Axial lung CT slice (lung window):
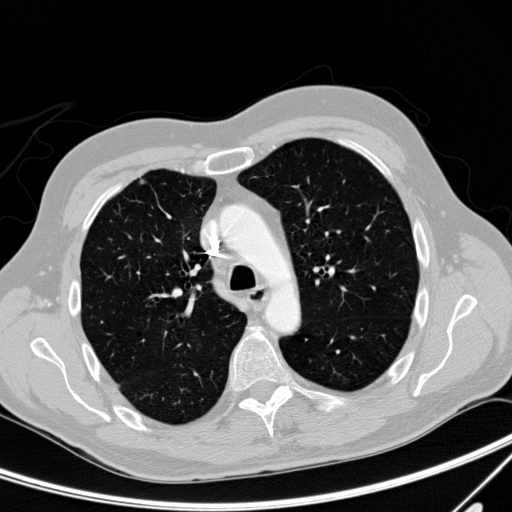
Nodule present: yes
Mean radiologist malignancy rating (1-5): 1.5